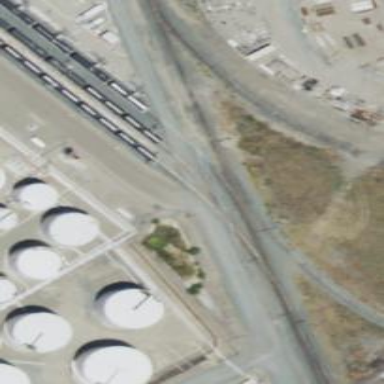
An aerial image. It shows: Rail spur service.